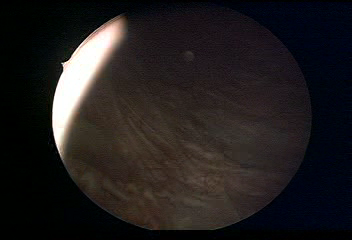
Modality: WLC
Class: Normal mucosa
Bladder cancer association: No